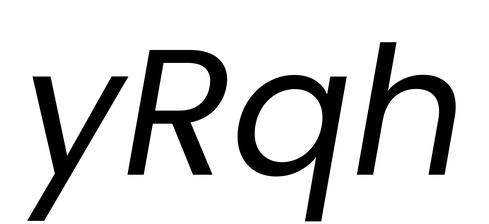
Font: Poppins-Italic